Question: I am trying to implement this carousel style thing. It would be basically stacked fragments above each other and I could scroll through them. When I scroll the very front one would move intuitively to back. Does anyone know any library for that or is it easily doable with ViewPager? Or do I have to implement the whole thing custom myself?
Thanks :)

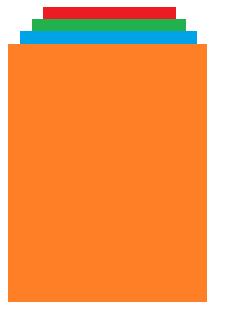
Answer: You have to create your own carousel like this.Please check and also.